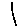
Label: line